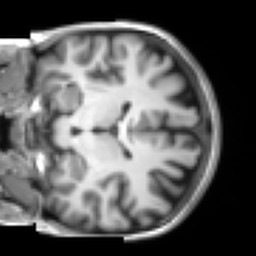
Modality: T1w
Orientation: coronal